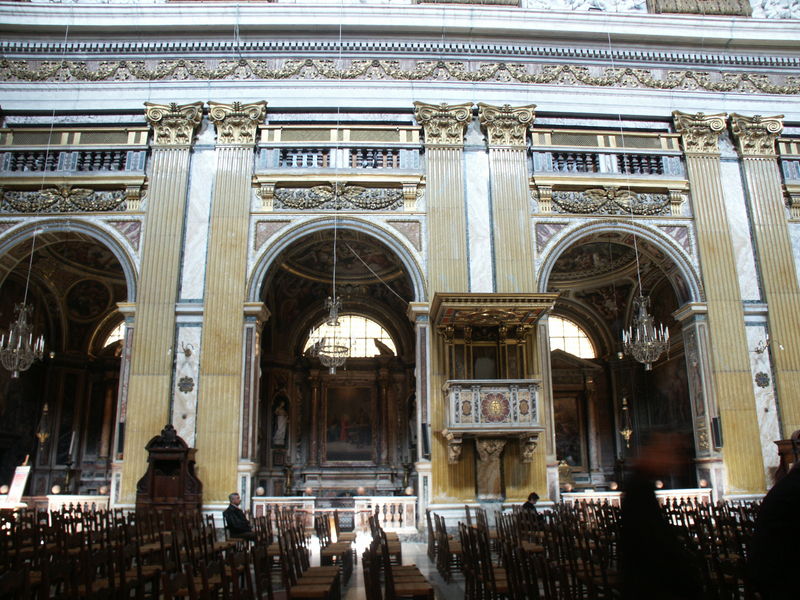
Titel: Langhaus von Il Gesù in Rom
Künstler: Giacomo Barozzi da Vignola
Standort: Rom, Il Gesù (EU - I - Latium)
Schlagwörter: gemälde, mann, menschen, sitzen, fenster, frau, lampe, licht, marmor, pfeiler, stuhl, stühle, säule, säulen, gebäude, schloss, innenraum, türbogen, kirche, gold, sitzend, decke, innen, farbig, bilder, bogen, italien, besucher, empore, pilaster, saal, rundbogen, dekoration, detail, verzierung, wandgemälde, kerzen, kronleuchter, leuchter, stuck, halle, foto, bögen, gewölbe, torbogen, balustrade, dom, kabel, arkaden, kathedrale, langhaus, rom, kapitell, girlanden, fries, sims, bestuhlung, kanzel, ionisch, kapelle, baldachin, konsole, prunk, korinthisch, seitenkapellen, baluster, bögem, schalldeckel, stuhlreihen, lampem